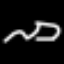
Label: squiggle